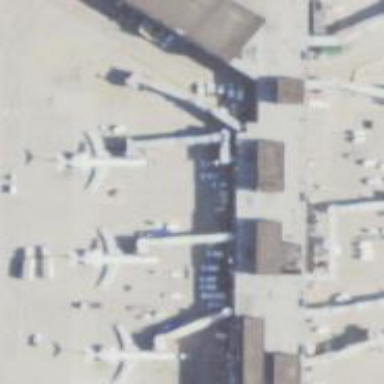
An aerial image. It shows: Airport gate.